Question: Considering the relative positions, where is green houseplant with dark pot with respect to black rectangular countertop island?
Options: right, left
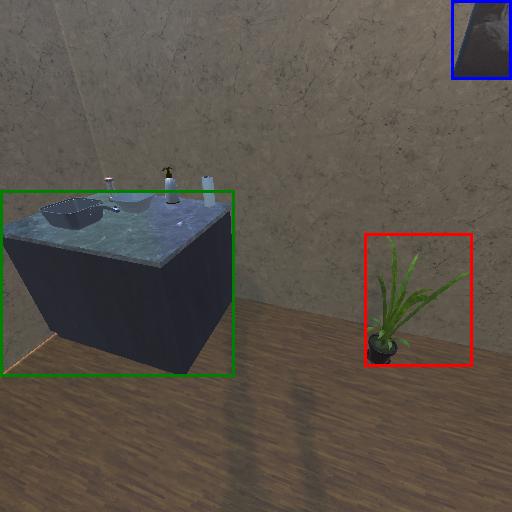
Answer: right